Question: Following the <URL> for autocomplete, I came up with this.
'''
$("#search").autocomplete({
source: function (request, response) {
$.ajax({
url: "/search",
dataType: "jsonp",
data: {
featureClass: "P",
style: "full",
maxRows: 12,
name_startsWith: request.term
},
success: function (data) {
response($.map(data.username, function (item) {
return {
label: item.name,
value: item.name
};
}));
},
error: function (data) {
}
});
},
minLength: 2,
select: function (event, ui) {
},
});
'''
However I never hit the 'success: function (data) { .. }' but always the 'error: function (data) {'.
Firebug shows the error: '"parsererror", SyntaxError: invalid label'

The '/search' url produces this on the server side:
'''
def search():
data = None
if 'name_startsWith' in request.args:
q = request.args['name_startsWith']
data = User.query(ndb.AND(User.firstname >= q, User.firstname <= q + u'')).fetch(12)
js = []
for user in data:
js.append({'name' : user.fullname()})
return jsonify(username=js)
'''
Any suggestions please?
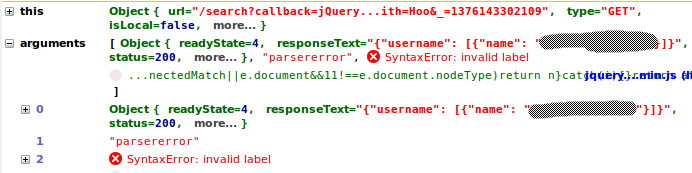
Answer: change the datatype to 'json' because your response is a json object and the request is sent to the same domain so there is no need for jsonp
'''
$("#search").autocomplete({
source: function (request, response) {
$.ajax({
url: "/search",
dataType: "json",
data: {
featureClass: "P",
style: "full",
maxRows: 12,
name_startsWith: request.term
},
success: function (data) {
response($.map(data.username, function (item) {
return {
label: item.name,
value: item.name
};
}));
},
error: function (data) {
}
});
},
minLength: 2,
select: function (event, ui) {
},
});
'''
Demo: <URL>
Demo: <URL>